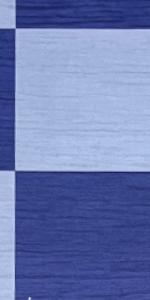
Label: Empty